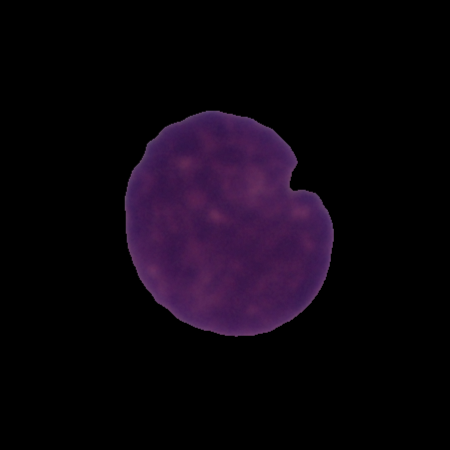
Label: cancer